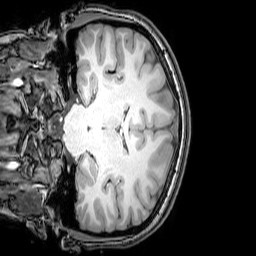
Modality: T1w
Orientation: coronal
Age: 22
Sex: female
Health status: healthy
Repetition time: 0.081 s
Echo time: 0.037 s